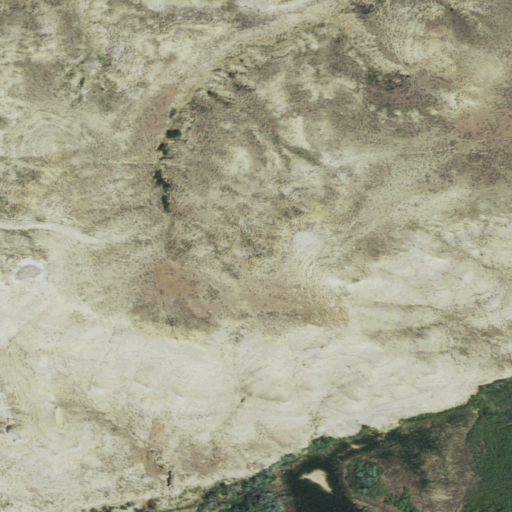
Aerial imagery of mountain in Montana named Preston Buttes containing grassland, shrub, and open water